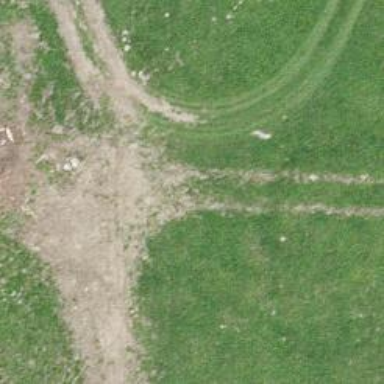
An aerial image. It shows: Grass track with grade 5 tracktype.